Question: I have some questions about drag and drop of view-based NSTableview.

1. How to change drag and drop highlight color?
2. How to change drag and drop rectangle shape(width and height)?
Thanks in advance
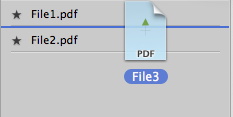
Answer: You should be able to do something like this in your 'NSTableRowView' subclass:
'''
- (id)initWithFrame:(NSRect)frame {
self = [super initWithFrame:frame];
if (!self)
return nil;
// etc...
[self setDraggingDestinationFeedbackStyle:NSTableViewDraggingDestinationFeedbackStyleNone];
return self;
}
- (void)drawDraggingDestinationFeedbackInRect:(NSRect)dirtyRect {
NSRect drawRect = [self bounds];
// Tweaking the size of the drawing rectangle...
aRowRect.size.height--;
aRowRect.size.width-=2;
aRowRect.origin.x++;
NSBezierPath *backgroundPath = [NSBezierPath bezierPathWithRect:drawRect];
[[NSColor redColor] set];
[backgroundPath fill];
[[NSColor greenColor] set];
[backgroundPath stroke];
}
'''
Of course, if you aren't building a Christmas-themed app, you'll want to change those colors.